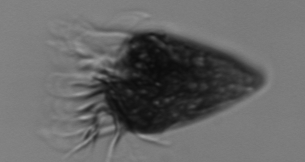
Label: Strombidium_wulffi